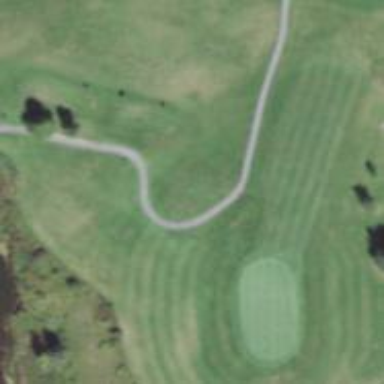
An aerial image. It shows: Path for both roads and golfers.